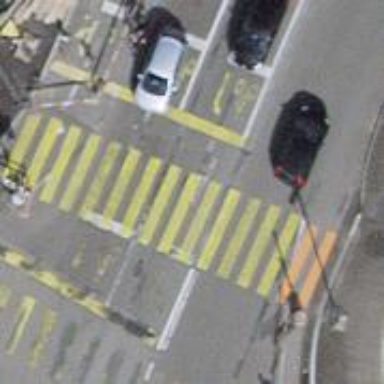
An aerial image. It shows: Road crossing with traffic signals.